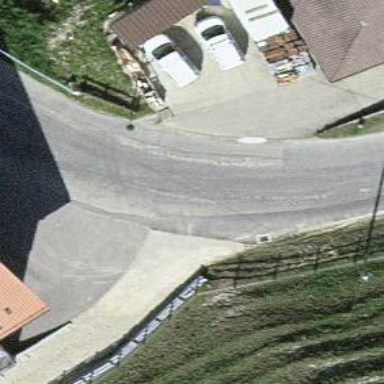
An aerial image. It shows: Tertiary road.